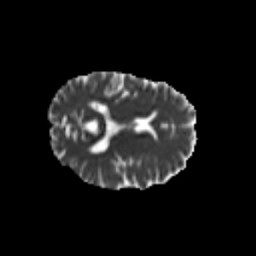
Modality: MD
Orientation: axial
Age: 30
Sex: male
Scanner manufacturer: siemens
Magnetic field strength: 3 T
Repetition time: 8.8 s
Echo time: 0.085 s